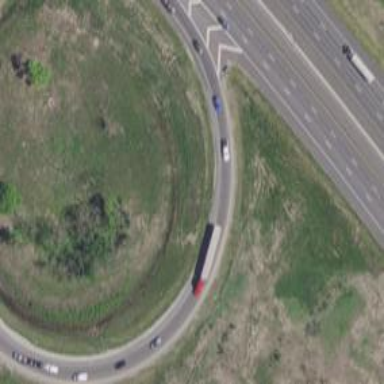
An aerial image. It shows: Motorway link with embankment beside it.